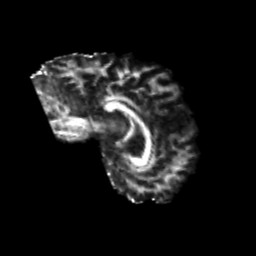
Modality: FA
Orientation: sagittal
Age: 24
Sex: male
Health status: healthy
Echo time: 0.074 s